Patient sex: M
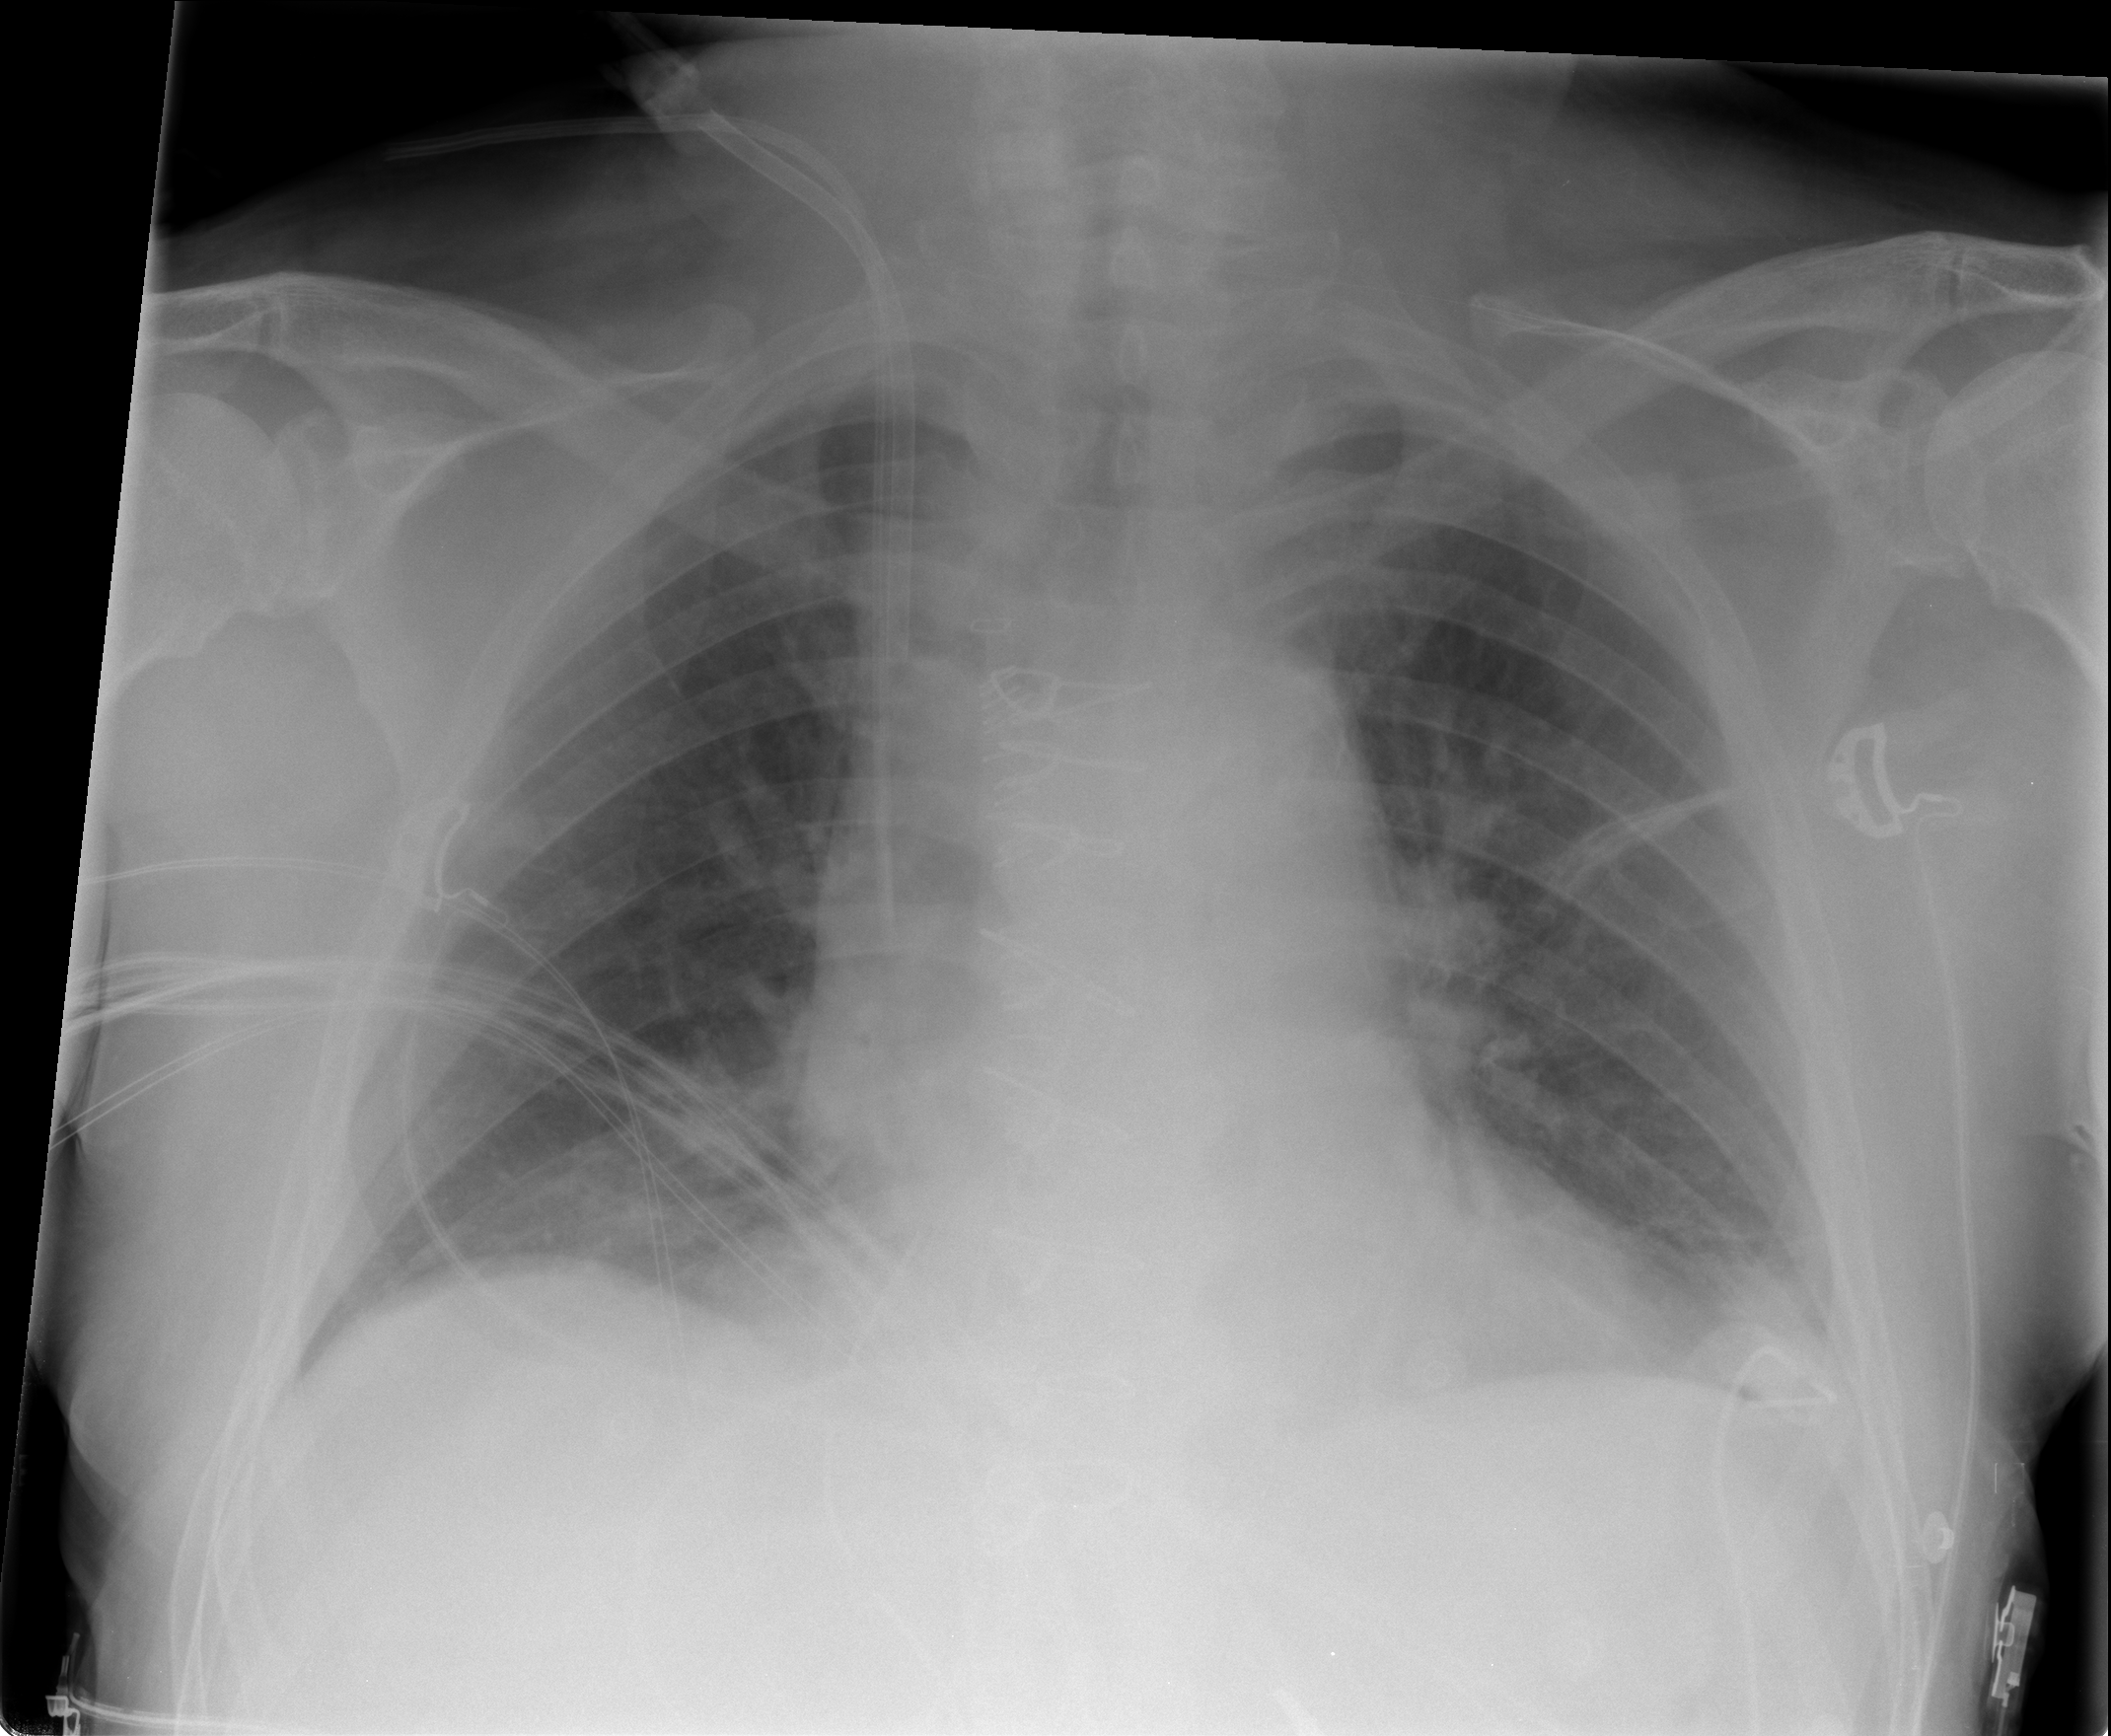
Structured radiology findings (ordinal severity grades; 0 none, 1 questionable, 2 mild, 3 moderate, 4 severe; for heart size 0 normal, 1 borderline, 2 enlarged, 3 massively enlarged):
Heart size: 2
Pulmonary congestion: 2
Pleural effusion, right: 0
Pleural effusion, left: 0
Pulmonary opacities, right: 0
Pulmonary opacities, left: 0
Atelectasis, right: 2
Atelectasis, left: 2